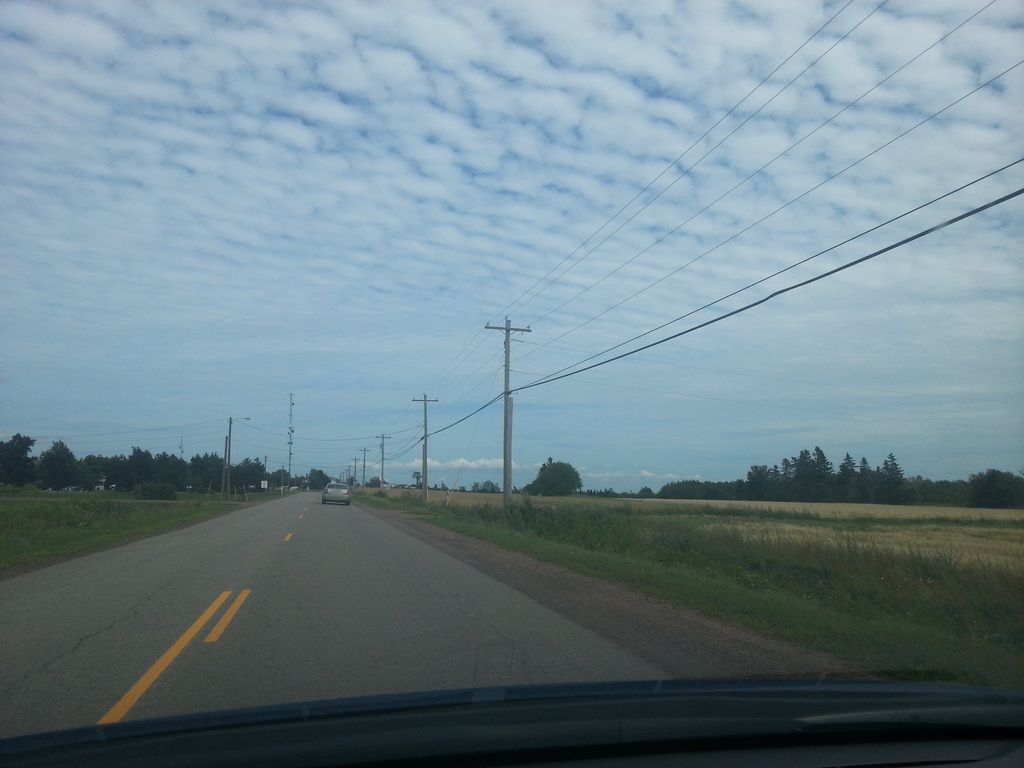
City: charlottetown